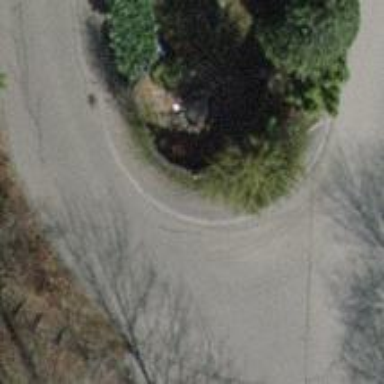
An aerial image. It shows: Raised kerb.